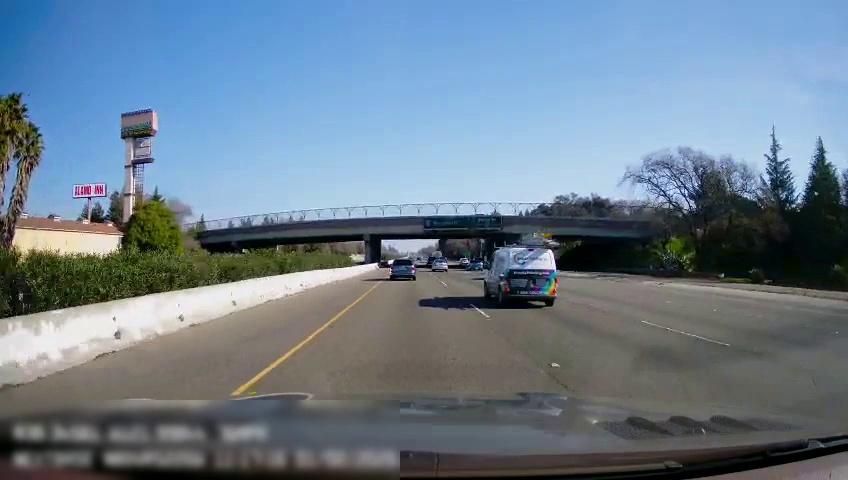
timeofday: Day
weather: Sunny
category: Drivable Space
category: Vehicles | Car
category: Vehicles | Car
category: Vehicles | Car
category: Vehicles | Van
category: Lanes | Current Lane
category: Lanes | Current Lane
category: Lanes | Alternate Lane
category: Traffic | Signs